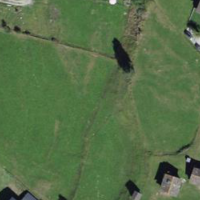
EUNIS habitat code: 55
Species observed at this site:
Arnica montana
Laserpitium latifolium
Euphorbia cyparissias